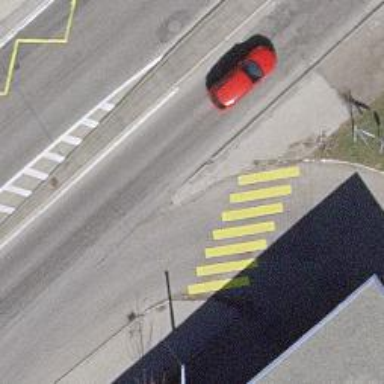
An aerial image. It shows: Uncontrolled zebra crossing.